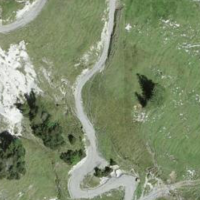
EUNIS habitat code: 26
Species observed at this site:
Parnassia palustris